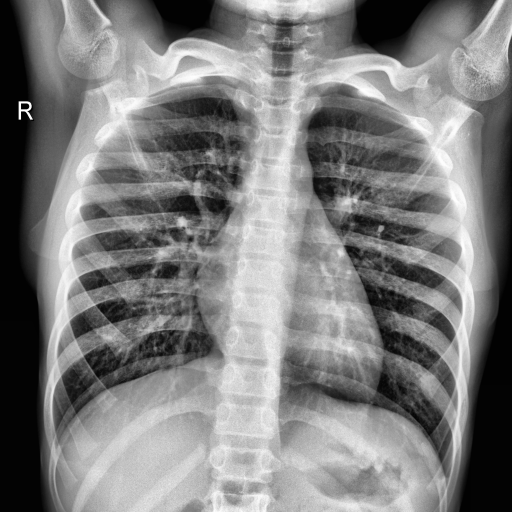
Finding: NORMAL